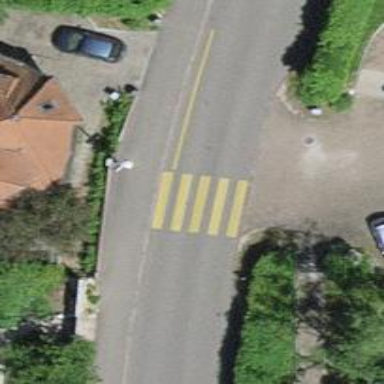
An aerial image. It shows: Zebra crossing on the road.